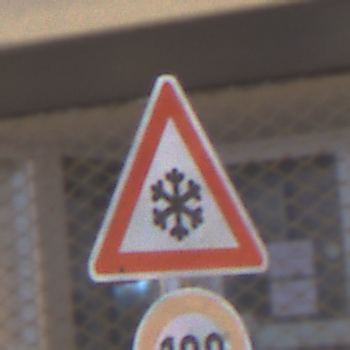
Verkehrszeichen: SchneeOderEisglaette
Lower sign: Geschwindigkeit120
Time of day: Night
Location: Outdoor (Urban)
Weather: Overcast
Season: Winter
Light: Artificial